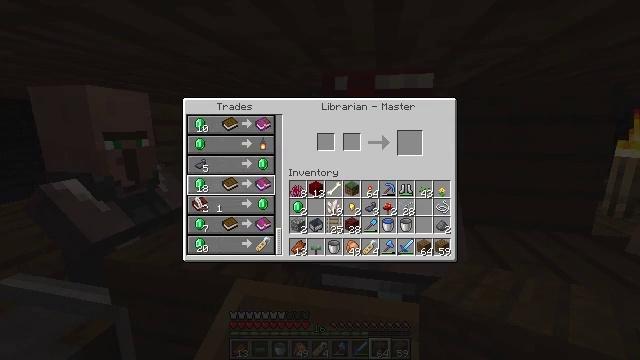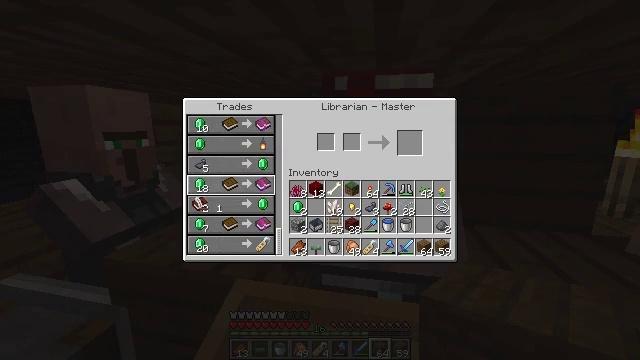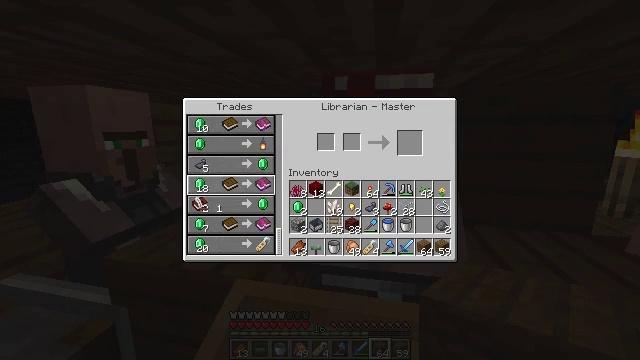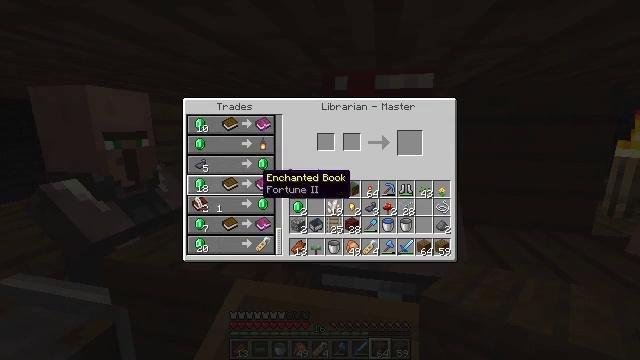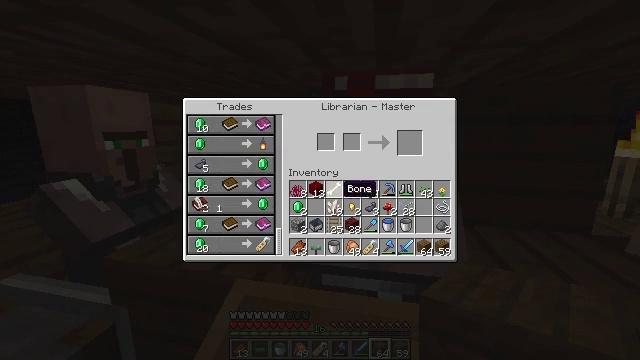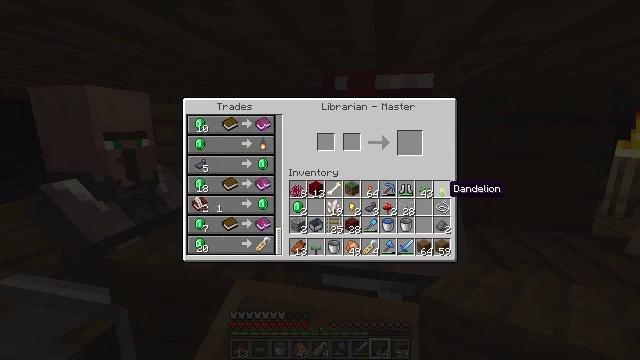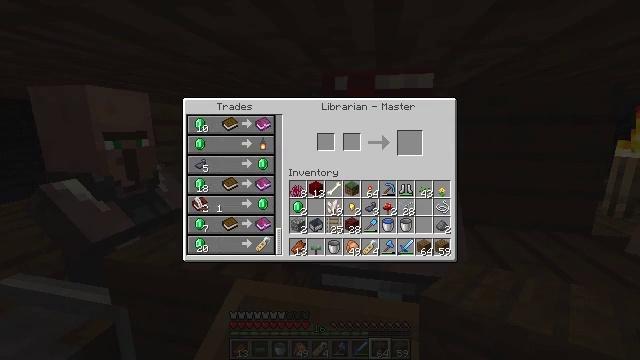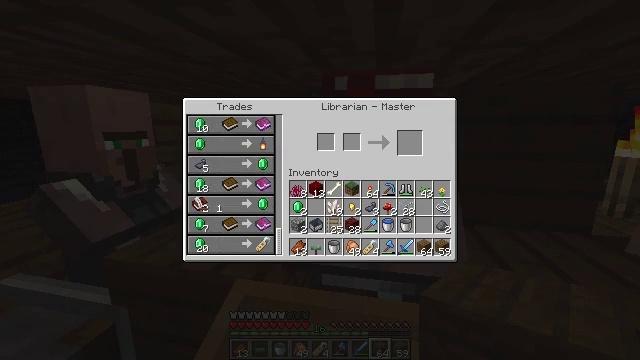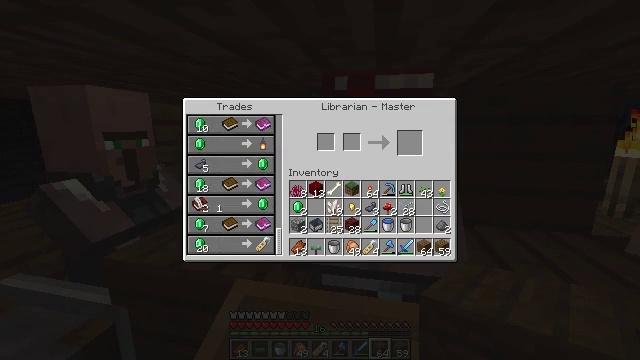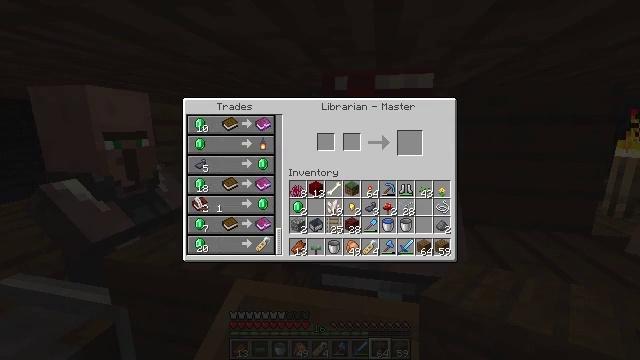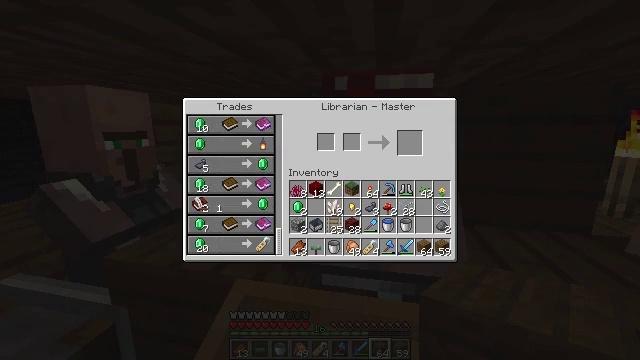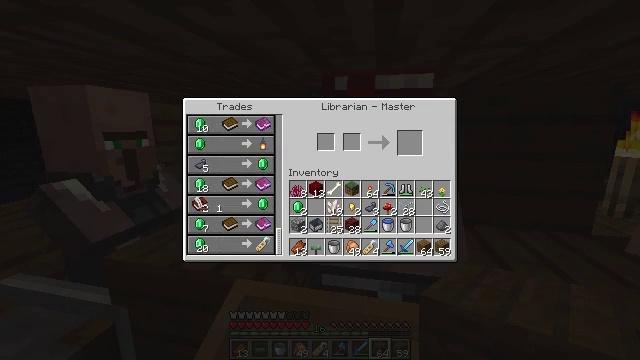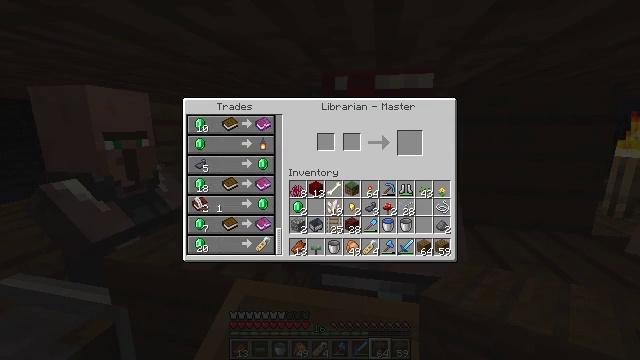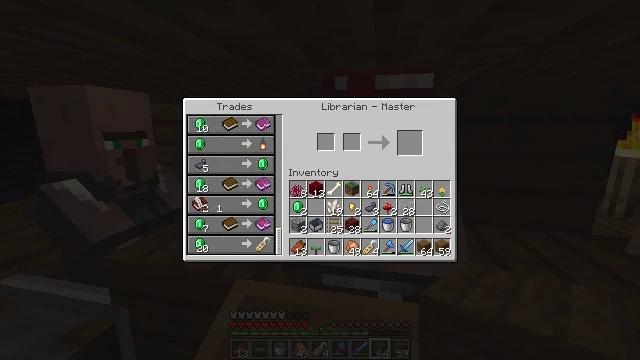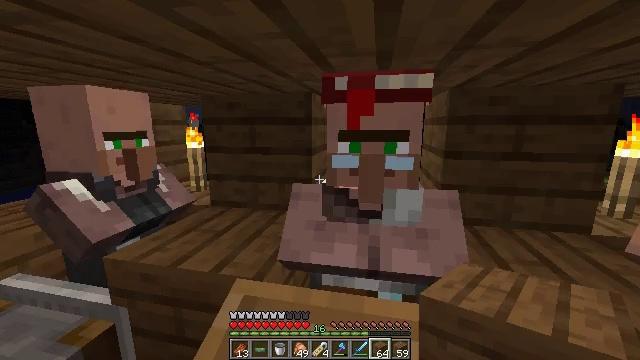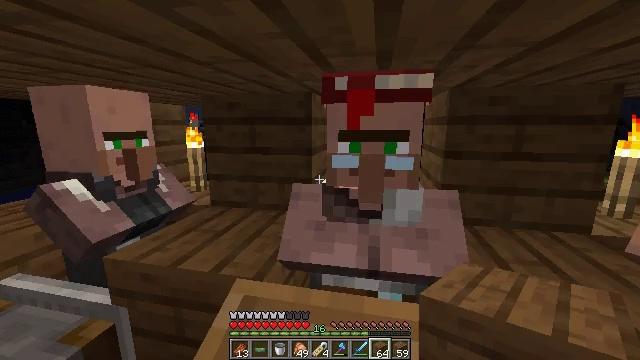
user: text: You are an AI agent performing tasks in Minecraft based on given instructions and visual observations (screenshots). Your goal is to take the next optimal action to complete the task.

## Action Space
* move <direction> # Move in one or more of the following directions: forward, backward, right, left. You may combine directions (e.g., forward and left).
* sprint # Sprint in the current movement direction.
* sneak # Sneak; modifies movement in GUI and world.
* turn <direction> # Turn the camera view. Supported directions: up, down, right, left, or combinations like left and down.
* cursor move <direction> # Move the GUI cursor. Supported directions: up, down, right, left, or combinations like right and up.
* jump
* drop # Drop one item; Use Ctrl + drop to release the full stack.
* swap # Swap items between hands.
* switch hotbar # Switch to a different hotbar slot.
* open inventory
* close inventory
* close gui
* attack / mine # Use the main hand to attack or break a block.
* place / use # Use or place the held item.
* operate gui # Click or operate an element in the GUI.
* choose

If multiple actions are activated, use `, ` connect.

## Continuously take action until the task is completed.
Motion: motion action
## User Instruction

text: Make a spruce pressure plate at the crafting table.
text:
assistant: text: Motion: no_op
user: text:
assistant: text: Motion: no_op
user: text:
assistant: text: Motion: cursor move right
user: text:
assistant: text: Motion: cursor move right and down
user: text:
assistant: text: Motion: cursor move right
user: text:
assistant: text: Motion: cursor move right
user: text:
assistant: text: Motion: no_op
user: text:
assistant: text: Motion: no_op
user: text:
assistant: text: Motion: no_op
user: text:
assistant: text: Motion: no_op
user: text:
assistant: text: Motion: no_op
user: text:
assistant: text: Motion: no_op
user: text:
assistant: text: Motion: no_op
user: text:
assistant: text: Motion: no_op
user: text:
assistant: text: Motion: close gui
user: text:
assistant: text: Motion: turn right
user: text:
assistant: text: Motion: turn right and down
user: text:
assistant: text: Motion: turn right and down
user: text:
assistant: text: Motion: turn right and down
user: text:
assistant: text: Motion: turn right
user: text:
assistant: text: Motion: turn right and up
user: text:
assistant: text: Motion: turn right and up
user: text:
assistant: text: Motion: no_op
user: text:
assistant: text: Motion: no_op
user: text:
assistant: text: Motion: no_op
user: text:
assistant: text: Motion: no_op
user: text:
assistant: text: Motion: no_op
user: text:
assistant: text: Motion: turn right
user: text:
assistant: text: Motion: turn right and down
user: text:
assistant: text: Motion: turn right and down